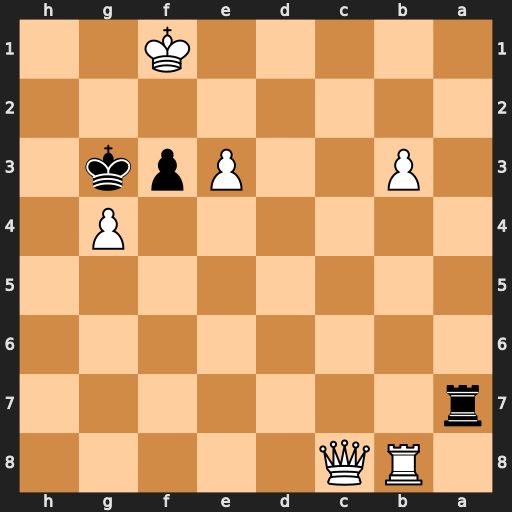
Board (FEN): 1RQ5/r7/8/8/6P1/1P2Ppk1/8/5K2
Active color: b
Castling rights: -
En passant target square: -
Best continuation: Ra1+ Qc1 Rxc1#